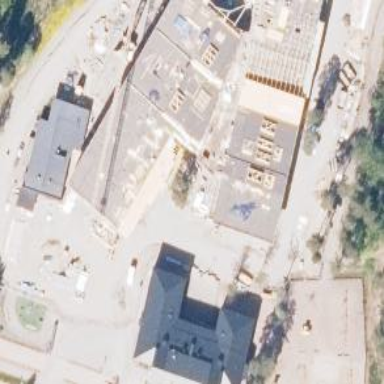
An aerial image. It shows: School building.